Question: I'm trying to test in app purchases in my Mac app for the App Store but no matter what I do i keep on getting this error:

When I look at the 'Console' app logs I see this:
'''
2/26/13 3:08:05.452 PM App Store[1798]: FRWebDelegate: Received http status code 500 on response.
2/26/13 3:08:06.686 PM App Store[1798]: FRWebDelegate: Received http status code 500 on response.
2/26/13 3:08:07.929 PM App Store[1798]: FRWebDelegate: Received http status code 500 on response.
2/26/13 3:08:09.162 PM App Store[1798]: FRWebDelegate: Received http status code 500 on response.
2/26/13 3:08:10.401 PM App Store[1798]: FRWebDelegate: Received http status code 500 on response.
2/26/13 3:25:19.819 PM App Store[1798]: FRWebDelegate: Received http status code 500 on response.
'''
My products are listed correctly and it looks like all purchasing stuff is fine but I still can't get this to work.
Has anyone else seen this before?
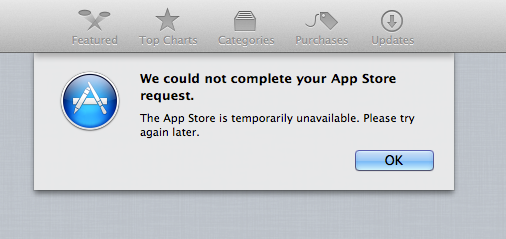
Answer: It might not have been this, but once I started to use a test user with the same country as my current app store account (which is Brazil) the erros stopped hapenning.
I was trying with a user for the US app store and the store had to be switched to the US store when the app started and looks like this might make the App Store app send bad data to Apple servers.
So, create test users for the same country as your own app store account. This worked for me.